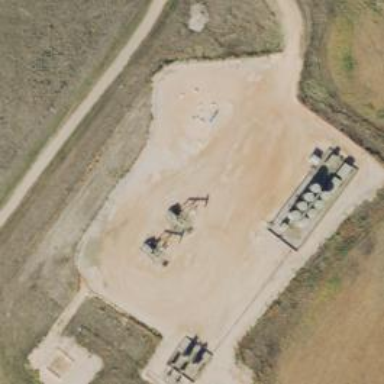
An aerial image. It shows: Petroleum well.